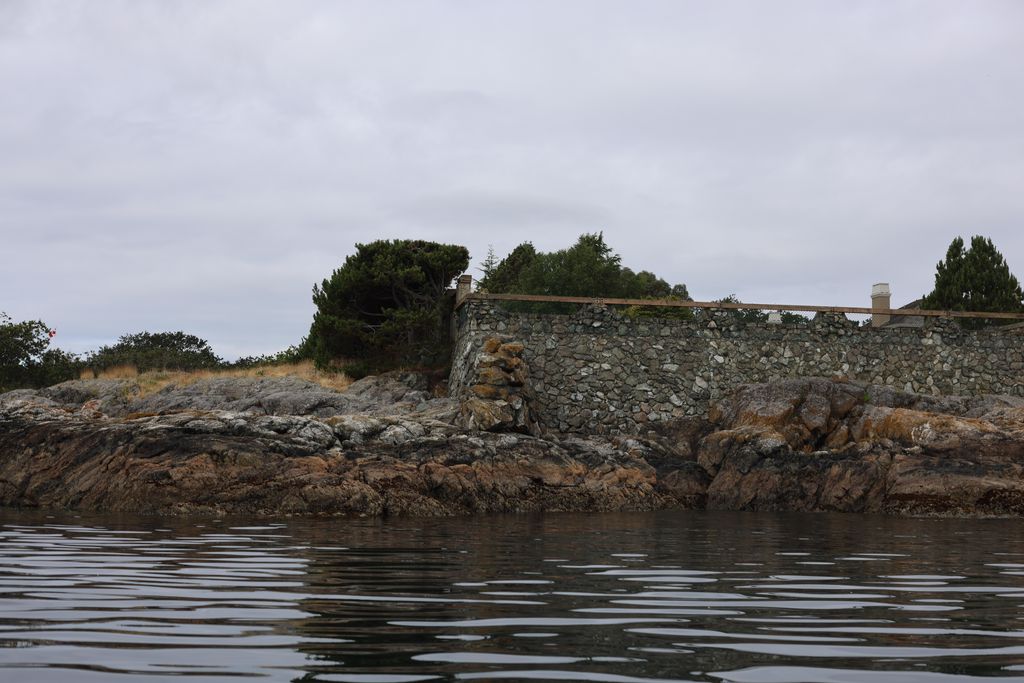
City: victoria